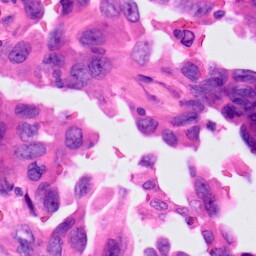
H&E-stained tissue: Lung